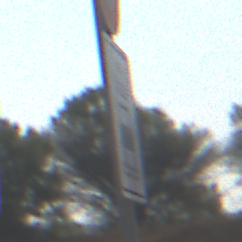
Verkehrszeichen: BeiNaesse
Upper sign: Geschwindigkeit80
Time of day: MorningAfternoon
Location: Outdoor (Nature)
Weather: PartlyCloudy
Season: NotSpecified
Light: Natural